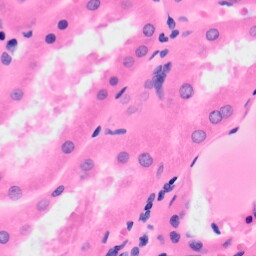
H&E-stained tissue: Kidney